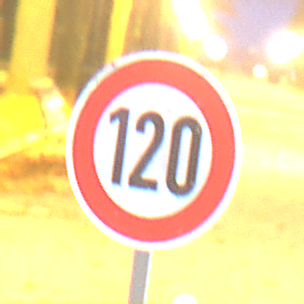
Verkehrszeichen: Geschwindigkeit120
Umgebung: Outdoor, Urban
Tageszeit: Night
Wetter: Clear
Licht: Artificial
Jahreszeit: NotSpecified
Kontrast: HighContrast